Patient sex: F
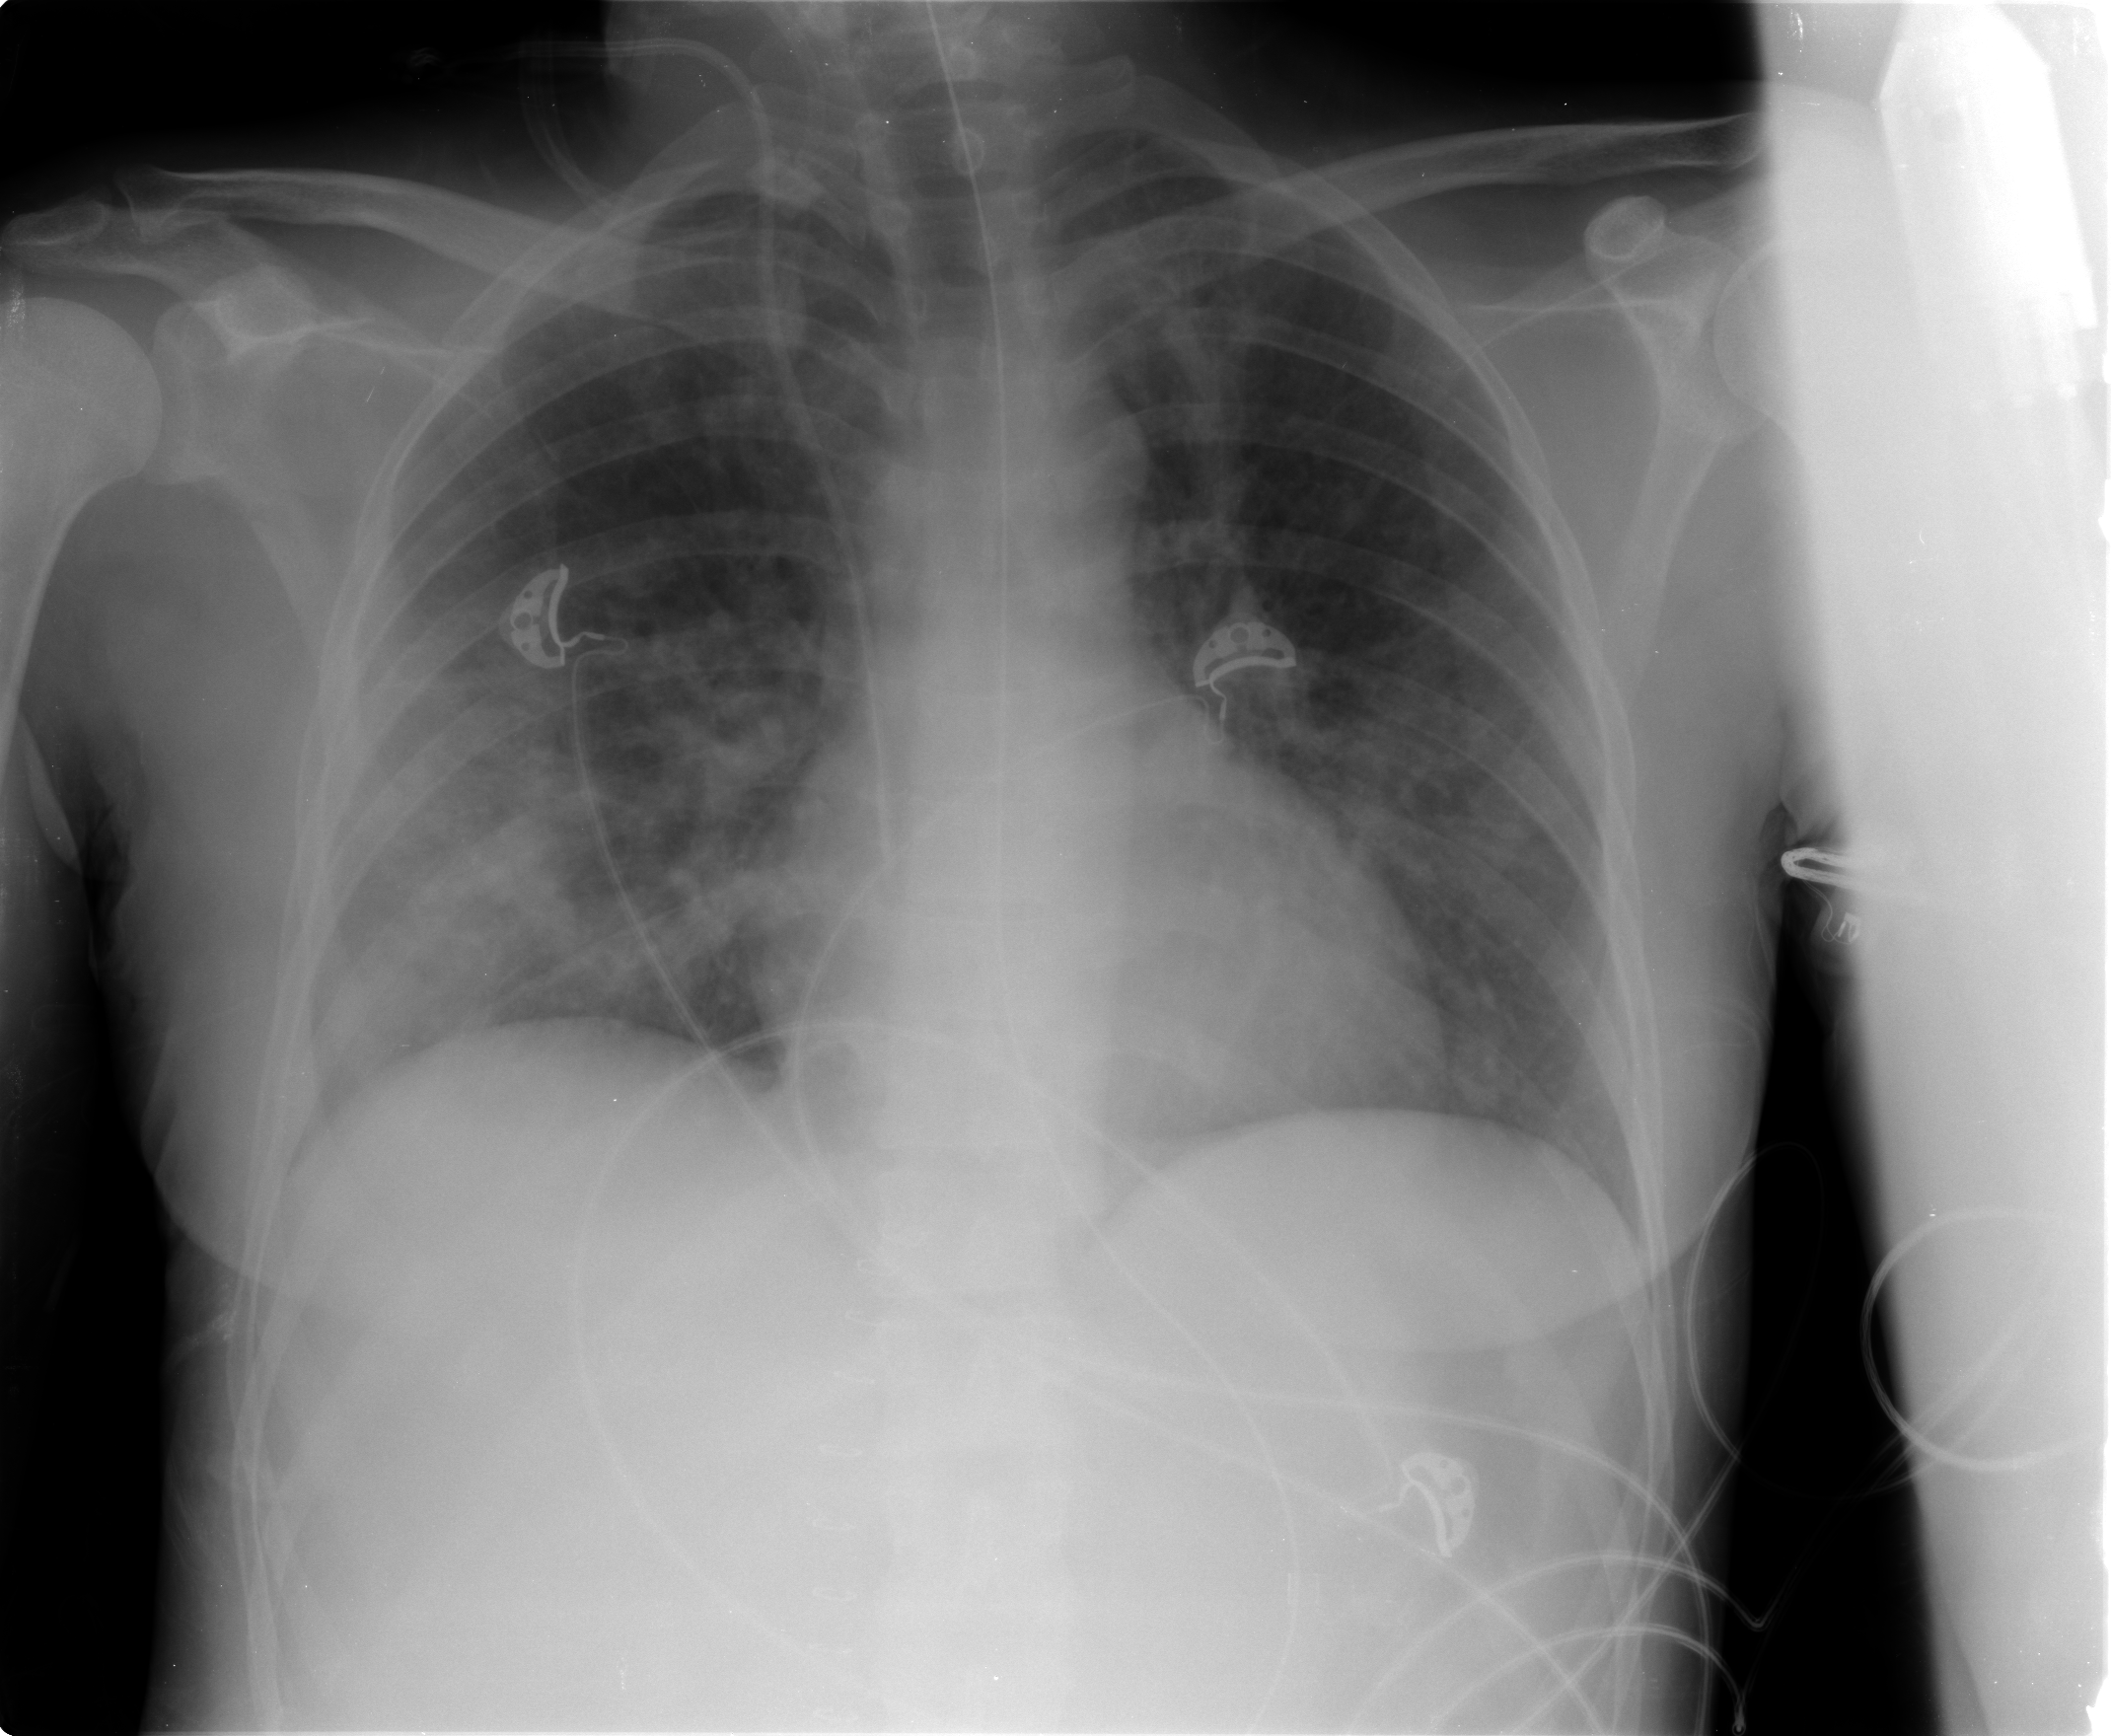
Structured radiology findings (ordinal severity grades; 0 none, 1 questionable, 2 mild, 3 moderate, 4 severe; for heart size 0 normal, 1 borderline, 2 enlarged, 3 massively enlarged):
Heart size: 0
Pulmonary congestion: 2
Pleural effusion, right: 0
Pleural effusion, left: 1
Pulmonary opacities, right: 3
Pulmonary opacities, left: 2
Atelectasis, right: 2
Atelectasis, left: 2